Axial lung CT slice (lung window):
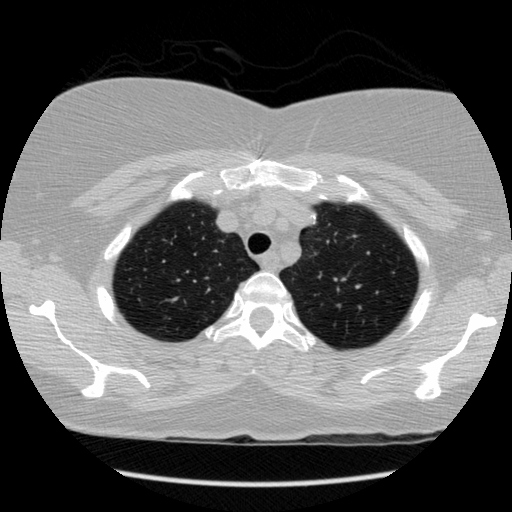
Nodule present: no